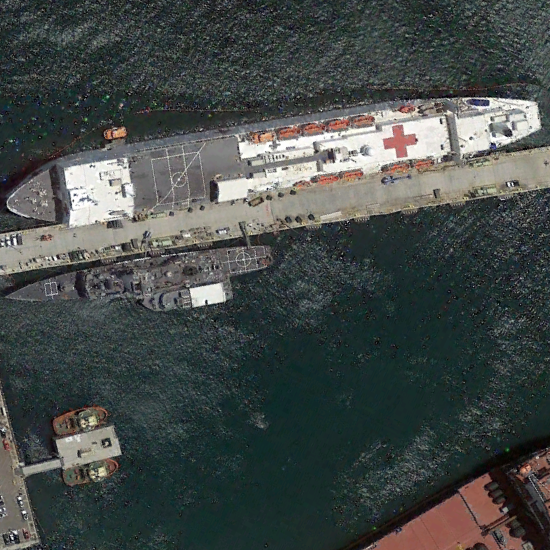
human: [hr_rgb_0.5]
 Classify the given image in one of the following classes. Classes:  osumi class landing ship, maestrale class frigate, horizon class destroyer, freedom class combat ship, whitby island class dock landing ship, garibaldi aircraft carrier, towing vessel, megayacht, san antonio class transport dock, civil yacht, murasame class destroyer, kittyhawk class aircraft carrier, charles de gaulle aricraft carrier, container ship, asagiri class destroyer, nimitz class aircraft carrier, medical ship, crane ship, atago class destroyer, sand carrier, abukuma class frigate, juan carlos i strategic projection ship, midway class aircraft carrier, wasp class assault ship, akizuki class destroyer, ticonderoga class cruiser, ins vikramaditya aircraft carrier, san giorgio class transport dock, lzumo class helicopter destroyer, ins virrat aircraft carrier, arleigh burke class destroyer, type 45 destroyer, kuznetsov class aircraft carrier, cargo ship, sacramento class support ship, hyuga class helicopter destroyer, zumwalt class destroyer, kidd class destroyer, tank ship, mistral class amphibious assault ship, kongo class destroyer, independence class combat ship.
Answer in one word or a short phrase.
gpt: Medical ship